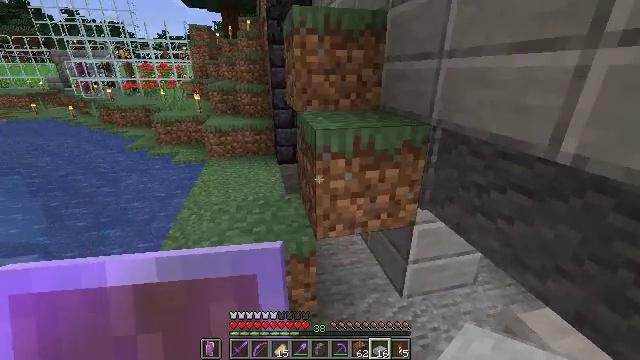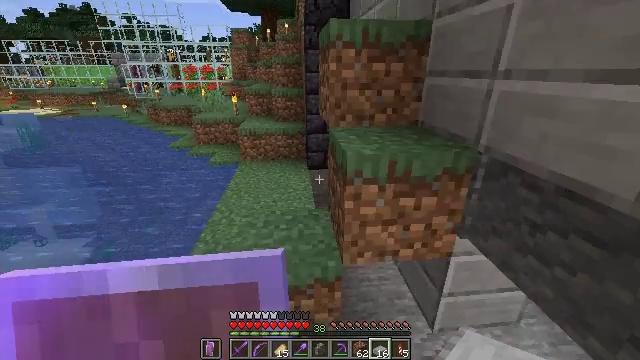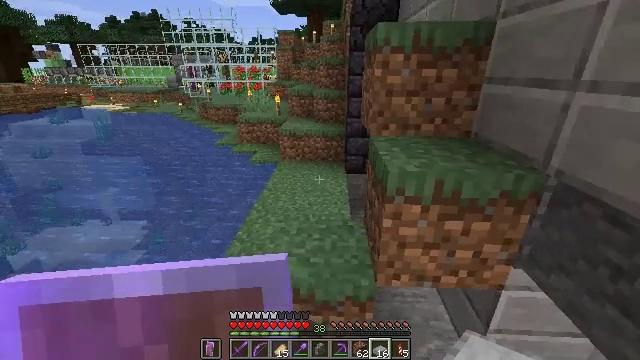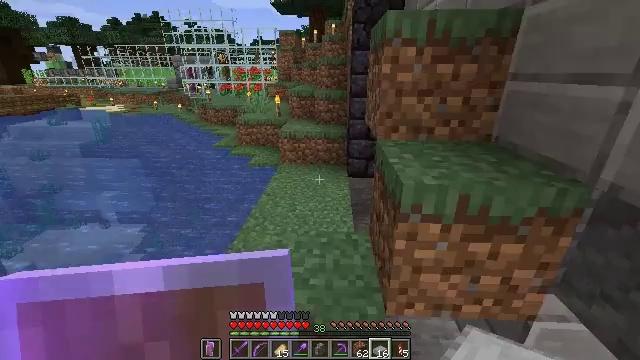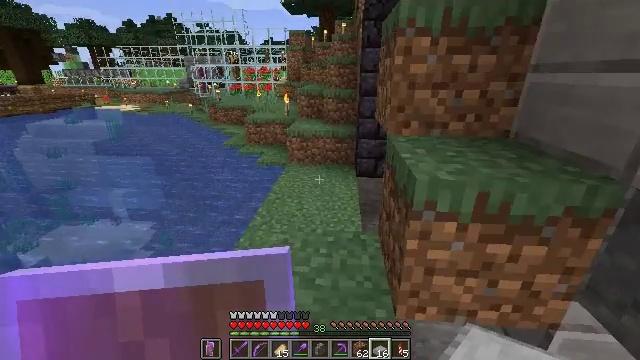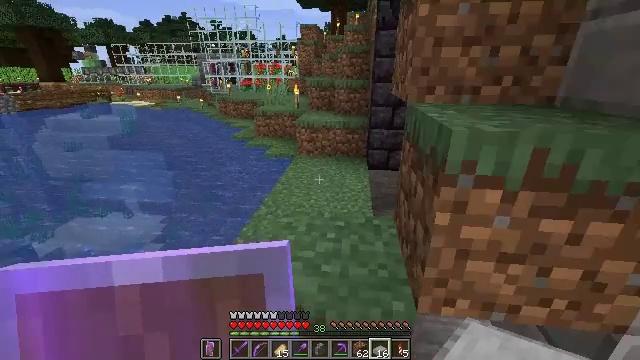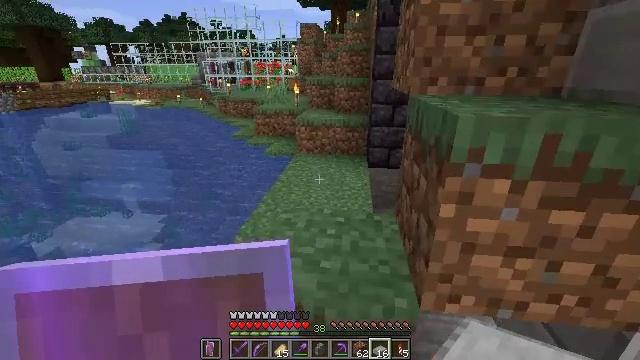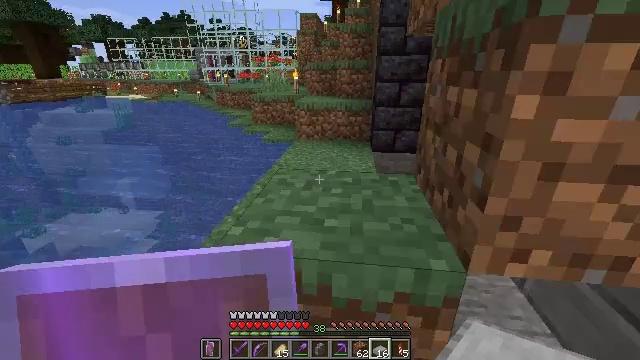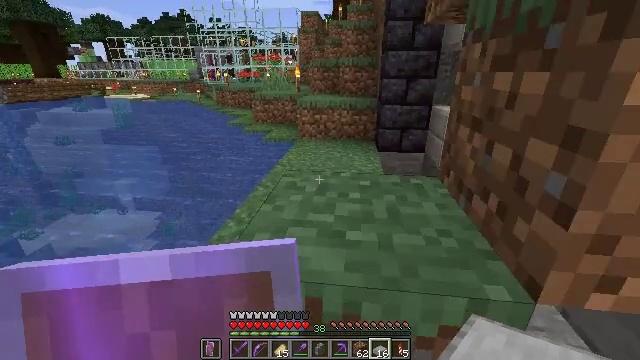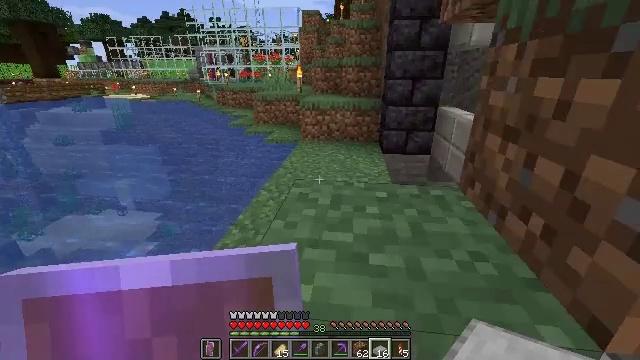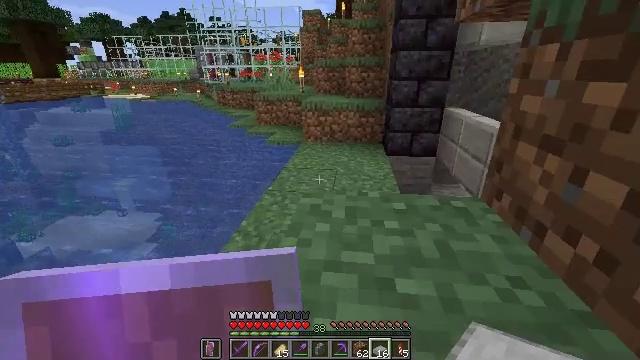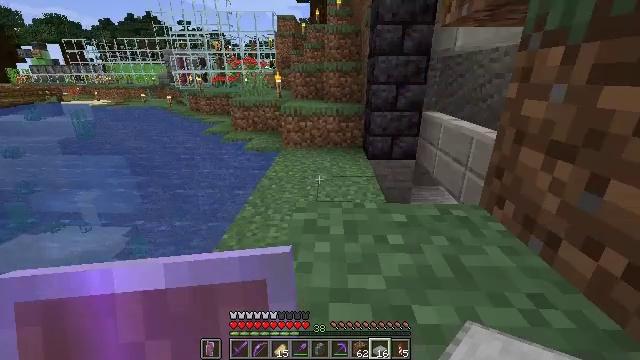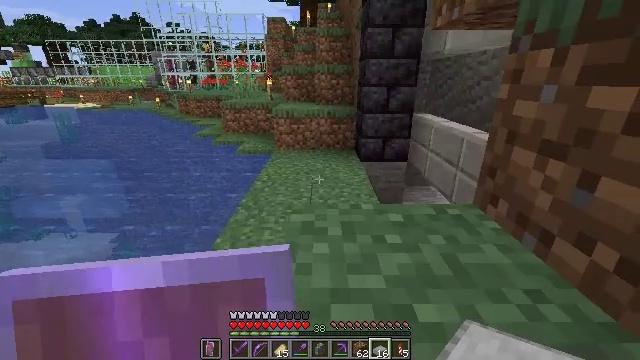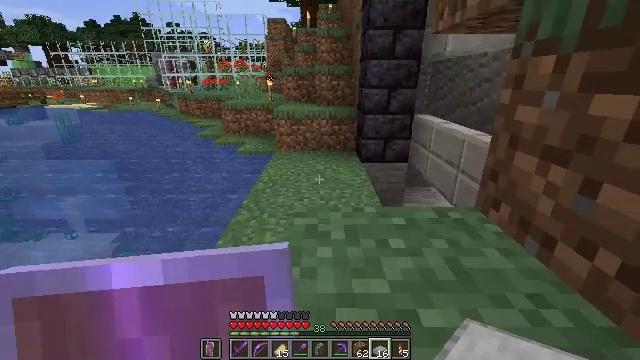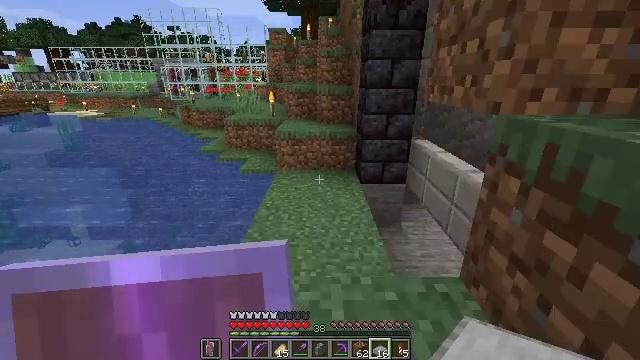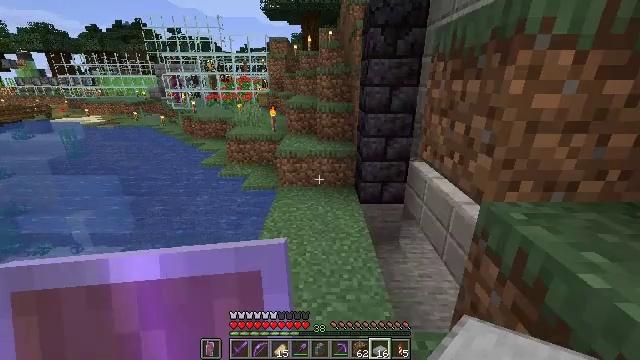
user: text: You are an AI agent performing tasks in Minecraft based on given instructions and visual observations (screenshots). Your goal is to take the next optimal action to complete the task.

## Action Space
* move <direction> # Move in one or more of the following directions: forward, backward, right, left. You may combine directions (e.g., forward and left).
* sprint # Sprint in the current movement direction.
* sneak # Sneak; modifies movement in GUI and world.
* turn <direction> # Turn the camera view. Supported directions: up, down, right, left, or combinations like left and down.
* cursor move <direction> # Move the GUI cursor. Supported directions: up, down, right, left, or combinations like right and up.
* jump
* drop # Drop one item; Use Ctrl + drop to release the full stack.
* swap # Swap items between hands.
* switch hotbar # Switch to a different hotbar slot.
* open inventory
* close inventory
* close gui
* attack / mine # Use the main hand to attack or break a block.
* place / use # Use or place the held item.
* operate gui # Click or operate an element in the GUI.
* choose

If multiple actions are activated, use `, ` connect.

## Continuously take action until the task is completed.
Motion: motion action
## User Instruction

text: mine block light gray stained glass
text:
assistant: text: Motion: move forward, turn left
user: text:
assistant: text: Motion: move forward, turn left
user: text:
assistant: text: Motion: move forward
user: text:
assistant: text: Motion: move forward, turn left
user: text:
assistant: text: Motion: move forward, turn left
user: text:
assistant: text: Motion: move forward and move left
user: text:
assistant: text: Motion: move forward and move left
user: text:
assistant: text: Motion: move forward and move left
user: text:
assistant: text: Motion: move forward and move left
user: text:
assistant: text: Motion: move forward
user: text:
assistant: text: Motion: move forward, turn right
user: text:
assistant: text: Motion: move forward, turn right
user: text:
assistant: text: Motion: move forward, jump
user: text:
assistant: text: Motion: move forward, jump
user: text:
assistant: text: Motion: move forward, jump
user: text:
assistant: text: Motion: move forward, jump
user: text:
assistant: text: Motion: move forward, turn right
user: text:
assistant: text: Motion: move forward
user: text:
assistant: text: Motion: move forward
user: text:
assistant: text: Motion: move forward
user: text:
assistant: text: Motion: move forward
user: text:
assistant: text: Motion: move forward
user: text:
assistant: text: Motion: move forward
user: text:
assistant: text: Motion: move forward and move left
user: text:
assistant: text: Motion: move forward and move left
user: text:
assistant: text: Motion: move forward and move left
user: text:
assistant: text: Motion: move forward and move left, turn right and up
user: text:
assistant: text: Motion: move forward and move left, turn right and up
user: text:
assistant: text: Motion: move forward and move left
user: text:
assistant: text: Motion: move forward and move left, turn right